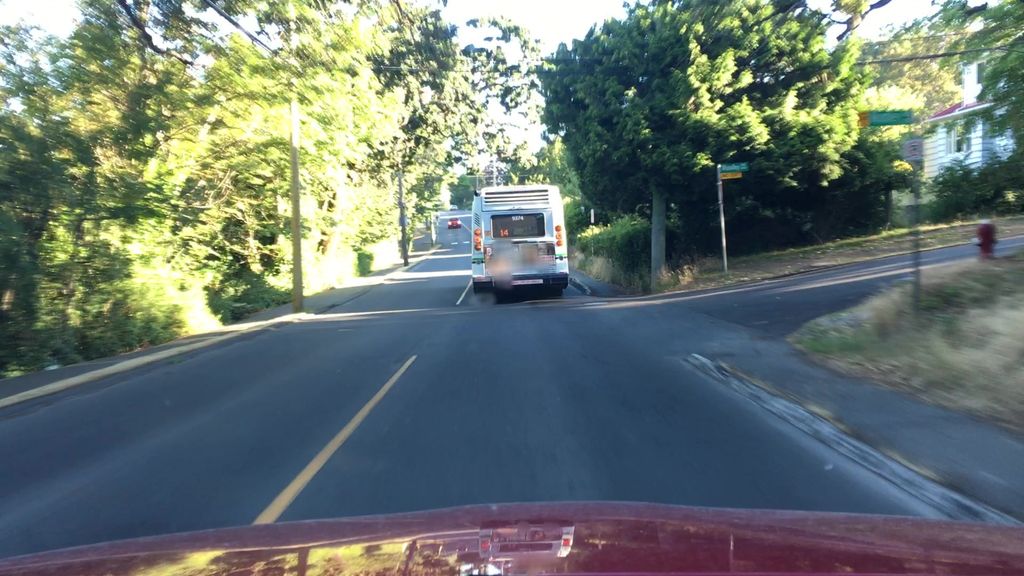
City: victoria